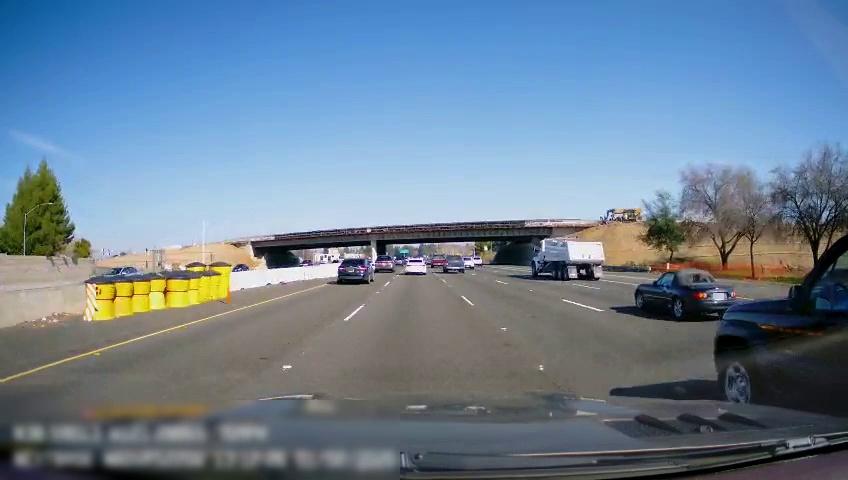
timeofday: Day
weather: Sunny
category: Drivable Space
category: Vehicles | Car
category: Vehicles | Car
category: Vehicles | Car
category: Drivable Space
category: Vehicles | Truck
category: Vehicles | Car
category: Vehicles | Truck
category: Vehicles | Car
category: Vehicles | Truck
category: Vehicles | SUV
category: Vehicles | SUV
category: Vehicles | SUV
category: Vehicles | Car
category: Vehicles | Car
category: Vehicles | Other LV
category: Lanes | Alternate Lane
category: Lanes | Alternate Lane
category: Lanes | Alternate Lane
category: Lanes | Alternate Lane
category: Lanes | Current Lane
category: Lanes | Current Lane
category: Lanes | Alternate Lane